Question: I want to create specific component in JavaFX. Button which show poupup after onClick event.
Scnenario:
1. We click button
2. Popup Shows below button (like on the picture)

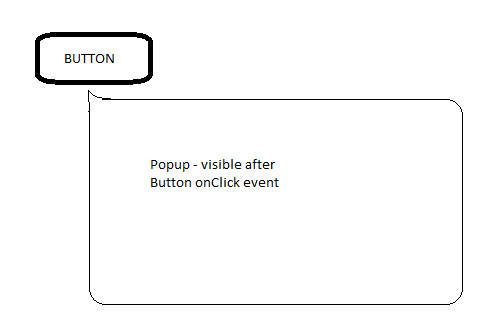
Answer: After answering this, I realized it was a duplicate of <URL>, which has a bit more context info in some of the answers.
Use a <URL> and in a menuItem attached to the MenuButton, set a graphic for the content you want to display in your popup.
'''
final MenuItem wizPopup = new MenuItem();
wizPopup.setGraphic(wizBox);
final MenuButton popupButton = new MenuButton("frobozz");
popupButton.getItems().setAll(
wizPopup
);
'''
Here is a complete, <URL>.